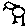
Label: bird